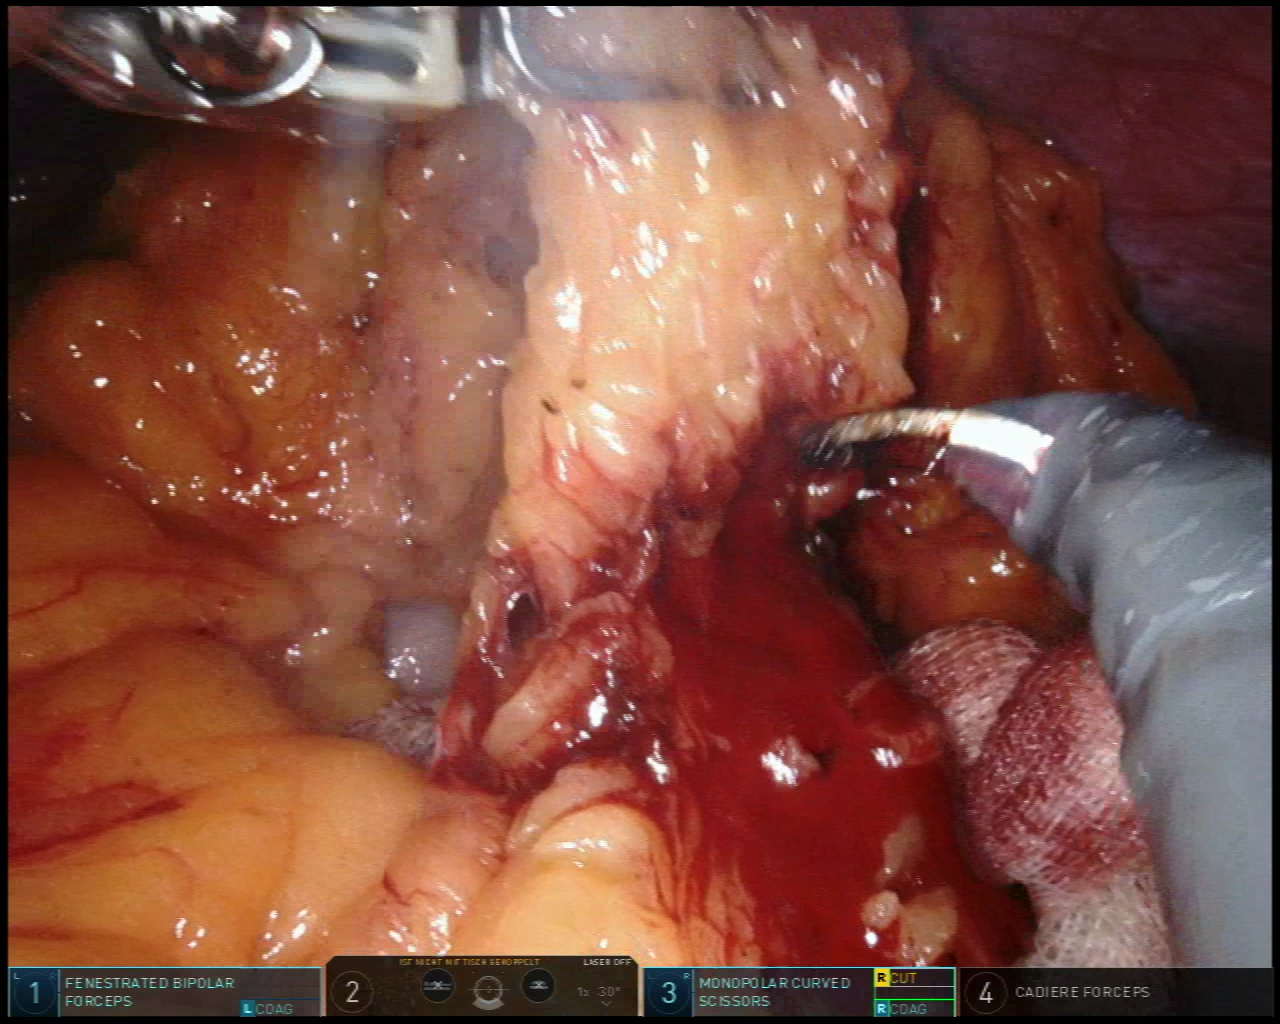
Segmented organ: stomach
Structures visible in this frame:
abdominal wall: yes
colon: no
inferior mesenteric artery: no
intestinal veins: no
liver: no
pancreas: no
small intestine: no
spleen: no
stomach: yes
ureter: no
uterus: no
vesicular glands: no